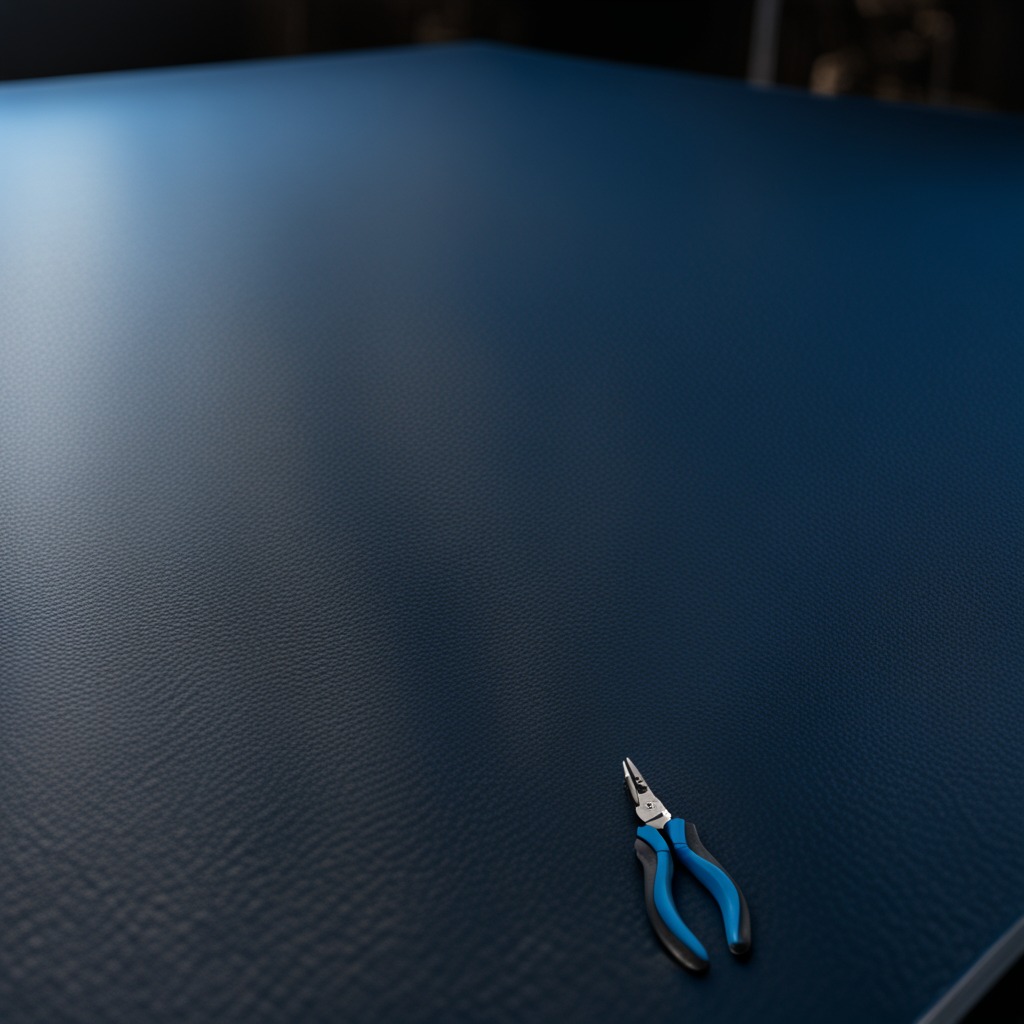
A plier is lying on a blue rubber mat inside a workshop at night.